Question: I currently have a case where I want to record a JSON object in the bank to get it back and when you want it
this object is manipulated by the JavaScript object JSON
But I'm having a problem that I never had when I record quotes in a String object and try to save the bank quotes lose it impossible to escape String becoming again in a json object.
In practice :
JSON string that is sent:
'''
{"footer":"this is a double quote "","header":""}
'''
String that writes to the database :
'''
{"footer":"this is a double quote "","header":""}
'''
So the error to pass JSON back.
In the code :
'''
// My SQL
String sql = "UPDATE table SET val='%s' WHERE 1";
// The JSON string to be recorded ( This value comes within a variable (not literal ) )
String jsonString = // {"footer":"this is a double quote "","header":""};
// Create statement in JDBC
con.prepareStatement(String.format(sql, jsonString)).execute();
// The following SQL statement generates the toString() ;
UPDATE table SET val='{"footer":"this is a double quote "","header":""}' WHERE 1
// In the database the following String is recorded
{"footer":"this is a double quote "","header":""}
'''
My table is set up like this:
utf8
utf8_general_ci

Why this happening and what can I do to solve this?
Thank you very much.
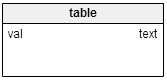
Answer: You need to use prepared statements:
<URL>
Example Snippet:
'''
PreparedStatement statement = null;
String sql = "UPDATE table SET val=? WHERE 1";
statement = con.prepareStatement(sql);
statement.setString(1, jsonString);
statement.executeUpdate();
con.commit();
'''